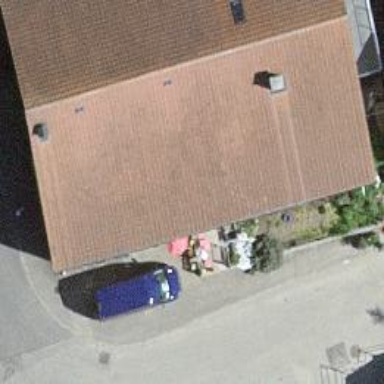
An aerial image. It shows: Post box is visible.